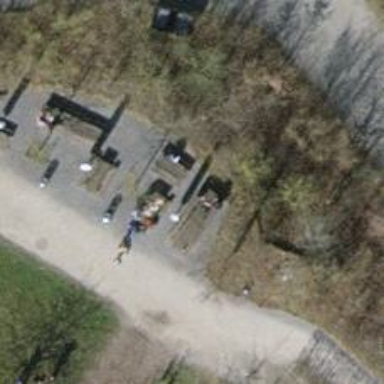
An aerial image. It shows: Picnic table located in leisure land area.